Question: '''
public interface Filter<M> {
boolean match(M m);
public static <T> Collection<T> filter(Collection<T> collection, Filter<T> filter) {
return collection.stream().filter(filter::match).collect(Collectors.toList());
}
////////////////////////////////////////////////////////////////
public static void main(String[] args) {
ArrayList<Integer> intList = new ArrayList<>(Arrays.asList(1, 2, 3, 4, 5, 6, 7, 8));
System.out.println(intList);
List<Integer> list = filter(intList, null);
System.out.println(list);
}
}
'''

I'm learning about java 8 streaming feature, and this is my problematic code...
I don't know why argument 'intList' does not match 'filter()' method. Java should know '<T>' is 'Integer' here, right?
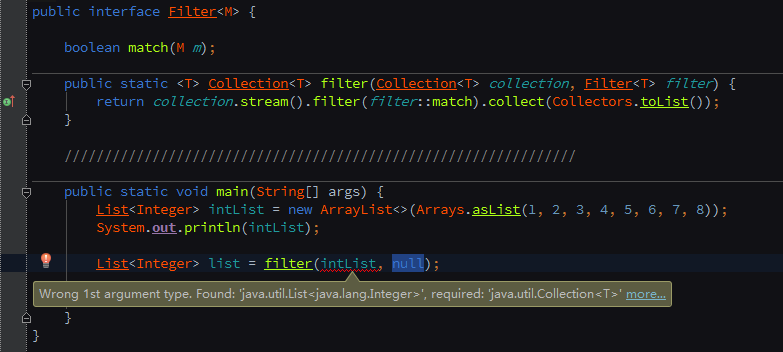
Answer: I'm not yet sure why you're getting that particular error, but the problem is that your method declares that it will return 'Collection<T>', but you're trying to assign the result to a 'List<T>'. If you change the declaration of 'filter' to:
'''
public static <T> List<T> filter(Collection<T> collection, Filter<T> filter)
'''
... then it compiles with no problems.